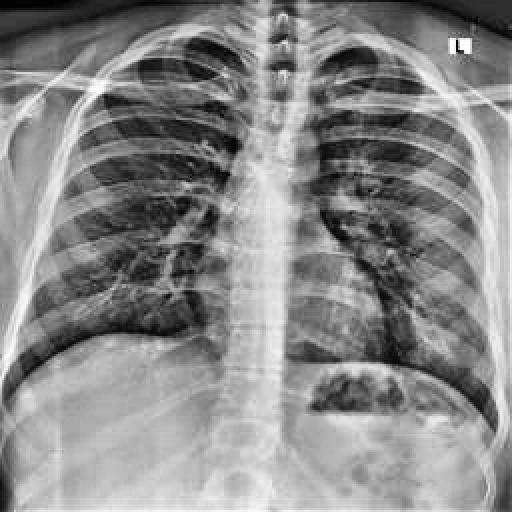
Finding: NORMAL